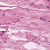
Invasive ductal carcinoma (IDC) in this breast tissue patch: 0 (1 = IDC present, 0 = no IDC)